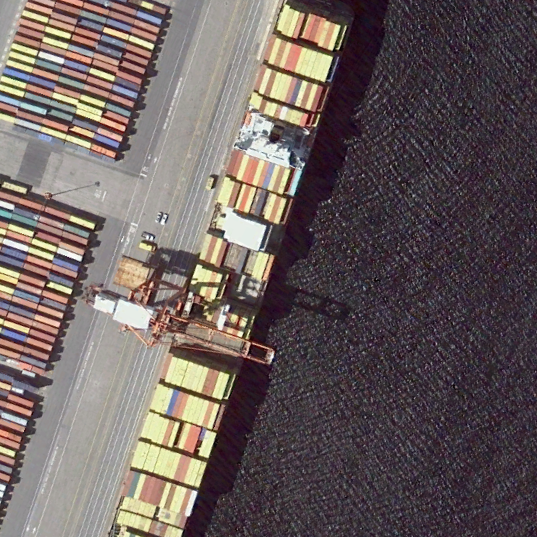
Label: Container_ship